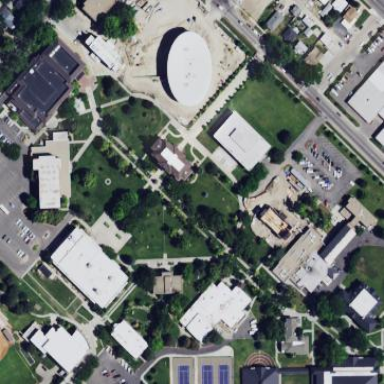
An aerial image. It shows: College or university.